Question: i have one layout like this

when click in layer1,layer 2 get invisible but when i click on layer2 it do not go to invisible.
i use the following code,but it's not working,when i click layer2 it also go to invisible, any idea to get visible of layer2 when i click layer2.
'''
RelativeLayout layout1=(RelativeLayout)findViewById(R.id.hidebg);
final RelativeLayout layout=(RelativeLayout)findViewById(R.id.hidelayer);
layout1.setOnClickListener(new OnClickListener()
{
@Override
public void onClick(View v)
{
if(layout.getVisibility()==0)
{
layout.setVisibility(4);
}
else
{
layout.setVisibility(0);
}
}
});
'''
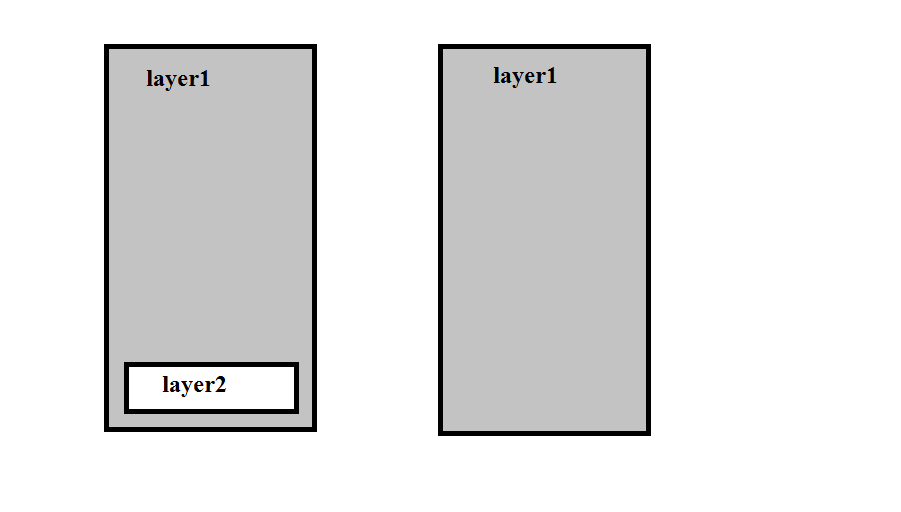
Answer: Add event listener on the second layout
'''
layout.setOnClickListener(new OnClickListener()
{
@Override
public void onClick(View v)
{
if(i==0)
{
layout.setVisibility(4);
i=1;
}
else
{
layout.setVisibility(0);
i=0;
}
}
});
'''
Then check.